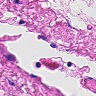
Metastatic tissue present: no